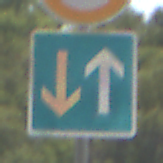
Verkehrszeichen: VorrangVorGegenverkehr
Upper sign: Geschwindigkeit60
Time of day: Midday
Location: Outdoor (Nature)
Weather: PartlyCloudy
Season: NotSpecified
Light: Natural